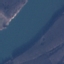
Land use / land cover: River